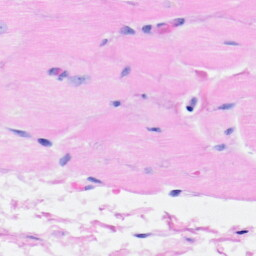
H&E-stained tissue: Heart